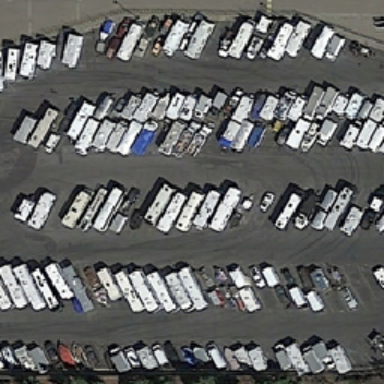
Large parking lot is full of trees .